This is a demodulated (Hilbert-envelope) spectrum computed from a bearing vibration snapshot; the dashed markers indicate where each bearing fault type would appear (BPFO, BPFI, BSF, FTF). Diagnose the bearing from this image, choosing from: normal, inner_race, outer_race, ball.
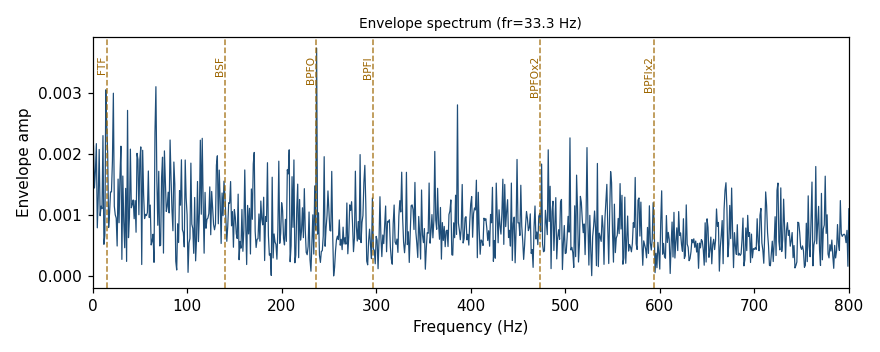
Answer: normal